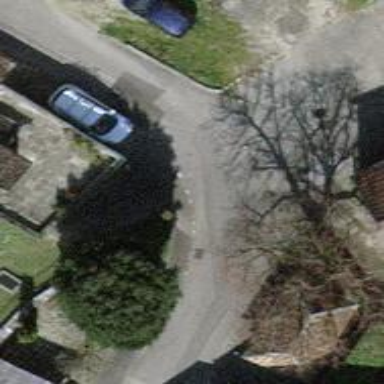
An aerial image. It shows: Post box is visible.